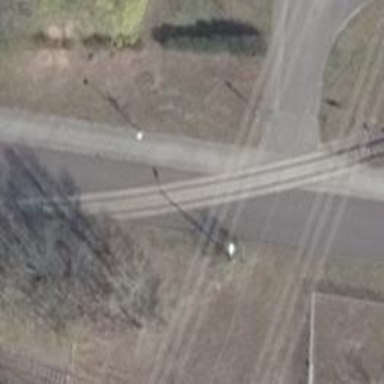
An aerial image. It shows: Railway level crossing.